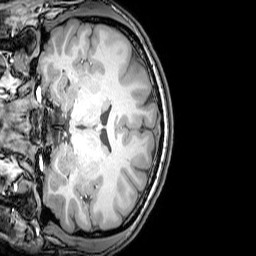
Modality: T1w
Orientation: coronal
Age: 23
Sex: male
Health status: healthy
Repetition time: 0.081 s
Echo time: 0.037 s